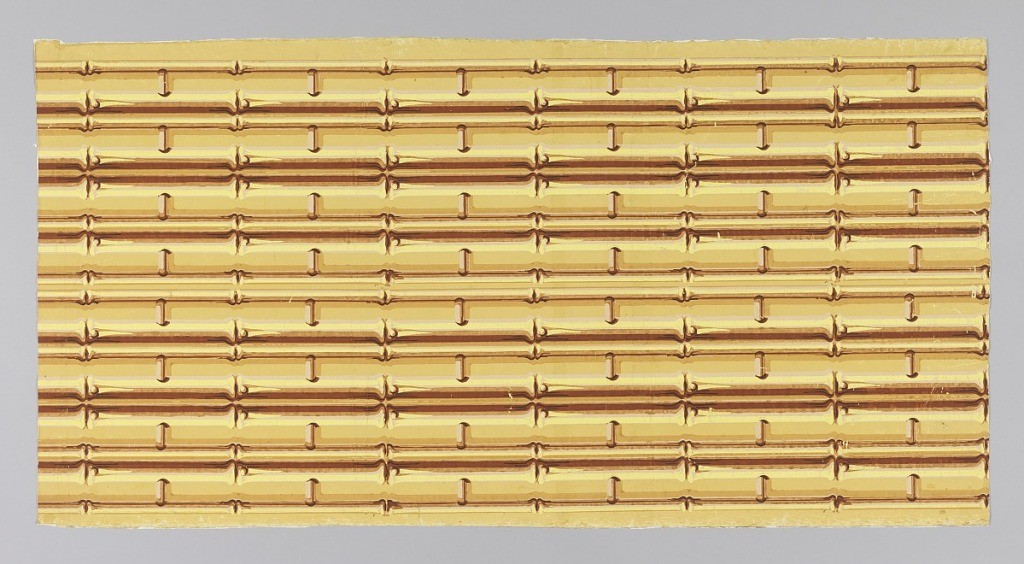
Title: Border
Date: ca. 1820
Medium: Block-printed on handmade paper
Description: Yellow bamboo shaded with brown. A series of coupled strips connected to one another at right angles by smaller widely spaced bamboo strips. Two complete borders to the width. Excise stamp on back has legend encircling crown: "First Account Taken - 313 (?)"